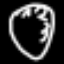
Label: clock